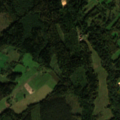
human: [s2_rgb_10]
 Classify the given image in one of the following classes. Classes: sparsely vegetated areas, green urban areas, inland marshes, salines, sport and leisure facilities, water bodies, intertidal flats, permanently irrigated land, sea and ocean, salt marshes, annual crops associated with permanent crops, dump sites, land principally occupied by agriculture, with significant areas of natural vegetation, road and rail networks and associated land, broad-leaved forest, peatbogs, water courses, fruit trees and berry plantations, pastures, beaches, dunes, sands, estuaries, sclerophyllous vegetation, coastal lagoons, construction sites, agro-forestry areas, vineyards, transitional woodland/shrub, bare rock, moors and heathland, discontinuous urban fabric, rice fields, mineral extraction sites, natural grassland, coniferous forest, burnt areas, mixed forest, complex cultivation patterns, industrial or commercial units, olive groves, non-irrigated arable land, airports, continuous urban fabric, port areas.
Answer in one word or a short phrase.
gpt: pastures, complex cultivation patterns, land principally occupied by agriculture, with significant areas of natural vegetation, broad-leaved forest, coniferous forest